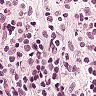
Metastatic tissue present: no